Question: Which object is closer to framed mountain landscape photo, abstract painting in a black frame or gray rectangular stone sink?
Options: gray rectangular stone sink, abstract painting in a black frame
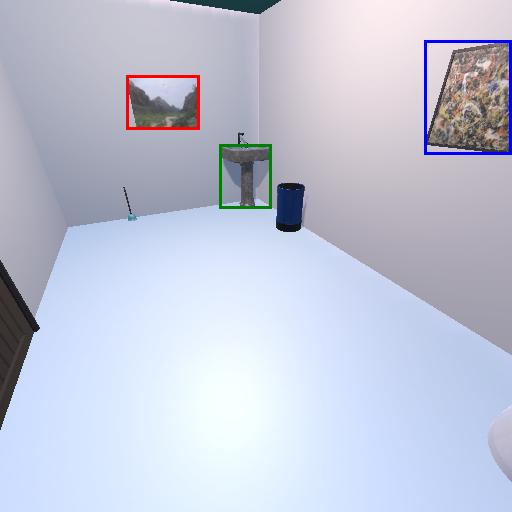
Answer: gray rectangular stone sink